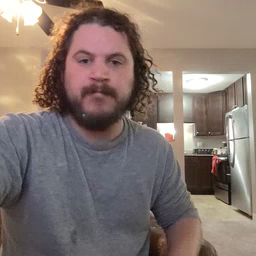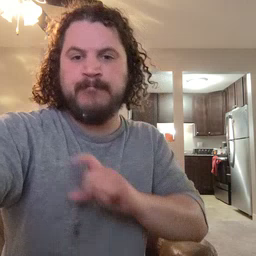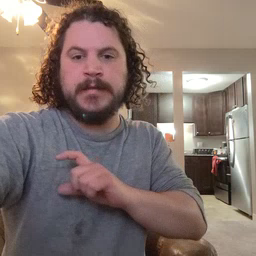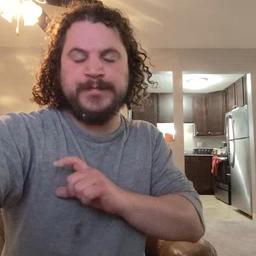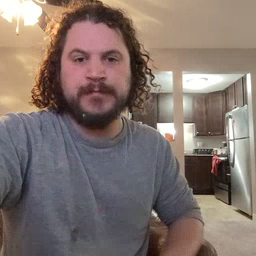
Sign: police